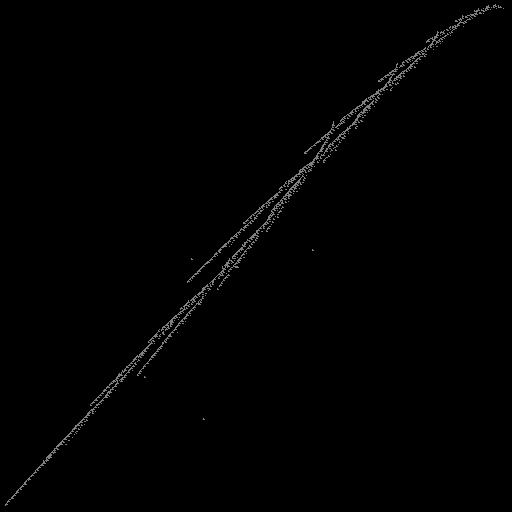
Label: umbrellafern